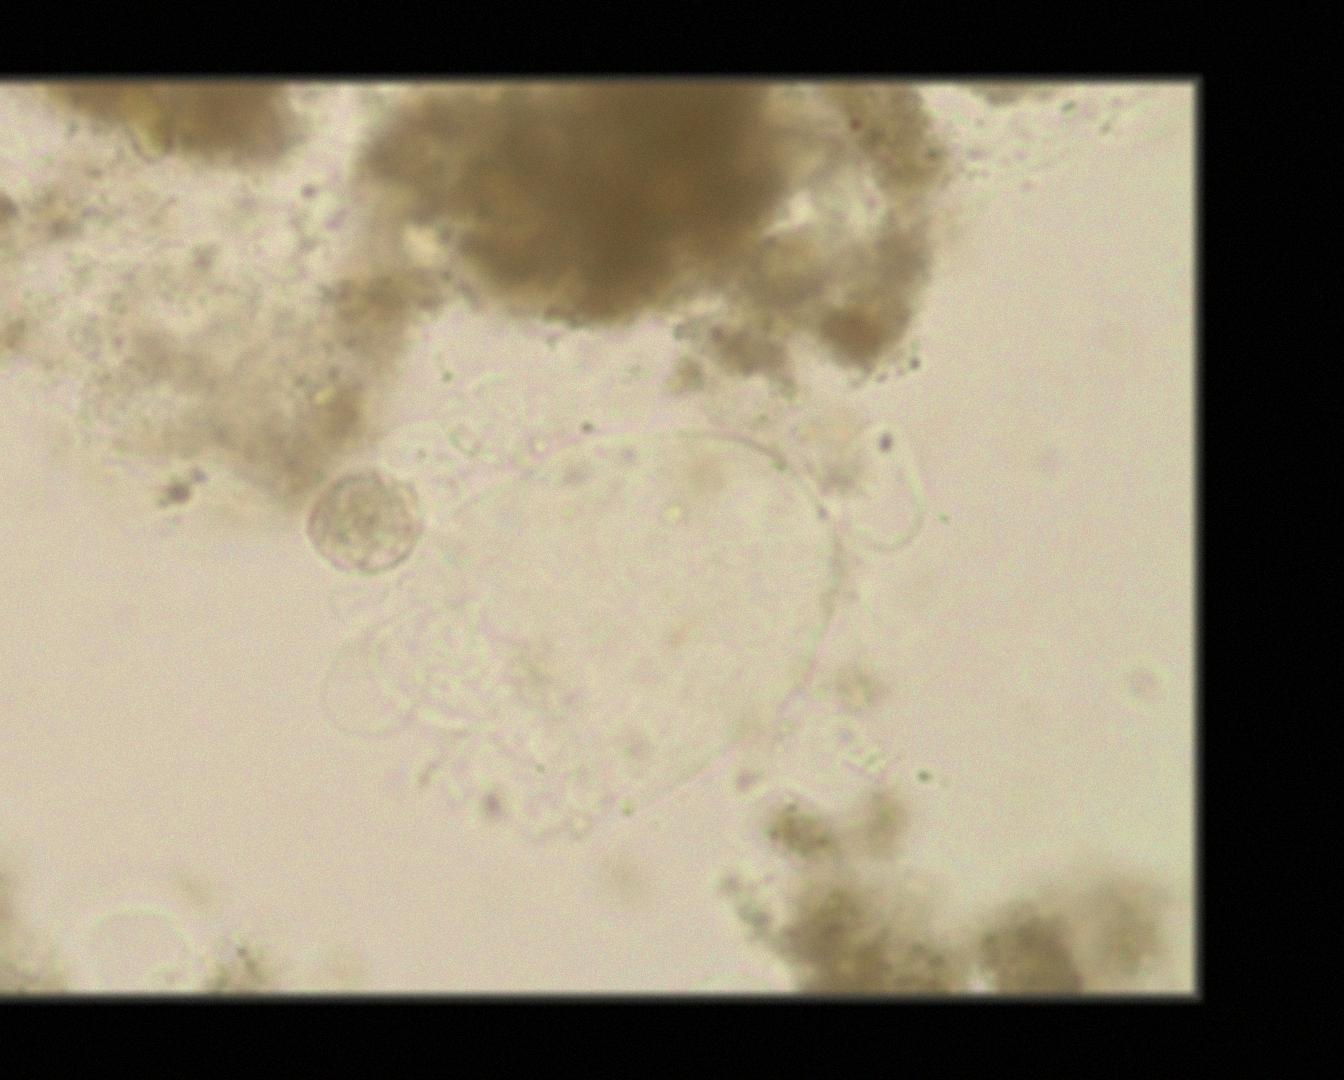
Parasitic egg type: Hymenolepis nana